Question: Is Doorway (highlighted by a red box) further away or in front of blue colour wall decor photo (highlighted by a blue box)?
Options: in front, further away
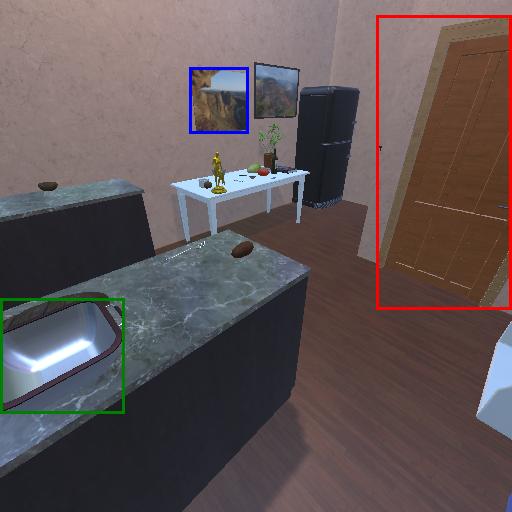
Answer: in front